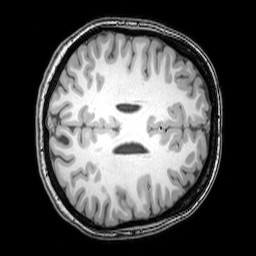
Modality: T1w
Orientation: axial
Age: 25
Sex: female
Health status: healthy
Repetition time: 0.081 s
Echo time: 0.037 s